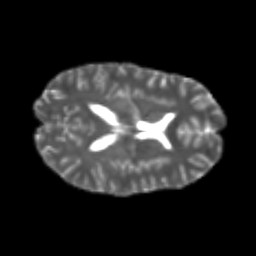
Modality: T2w
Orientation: axial
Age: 22
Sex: female
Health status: healthy
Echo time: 0.074 s